Question: I know how to find out angle between 2 vectors, but it always gives me internal angle, but I want it to give me always the angle in anticlockwise direction, even if it is greater then 180.
I'm using C++ but it is not really important because I need to get the theory.
This is what I am using now
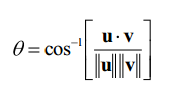
Answer: You're looking for the 'atan2(y,x)' function (<URL>. If you give it the two components of a 2D vector, it will give you the angle of the vector from the x axis, in the counter-clockwise direction. To solve your specific problem try:
'''
atan2(v_y, v_x) - atan2(u_y, u_x)
'''
Then you can add or subtract 360 degrees if the answer is out of the range of angles you desire.